Chest X-ray. View position: PA
Patient age: 26
Patient sex: F
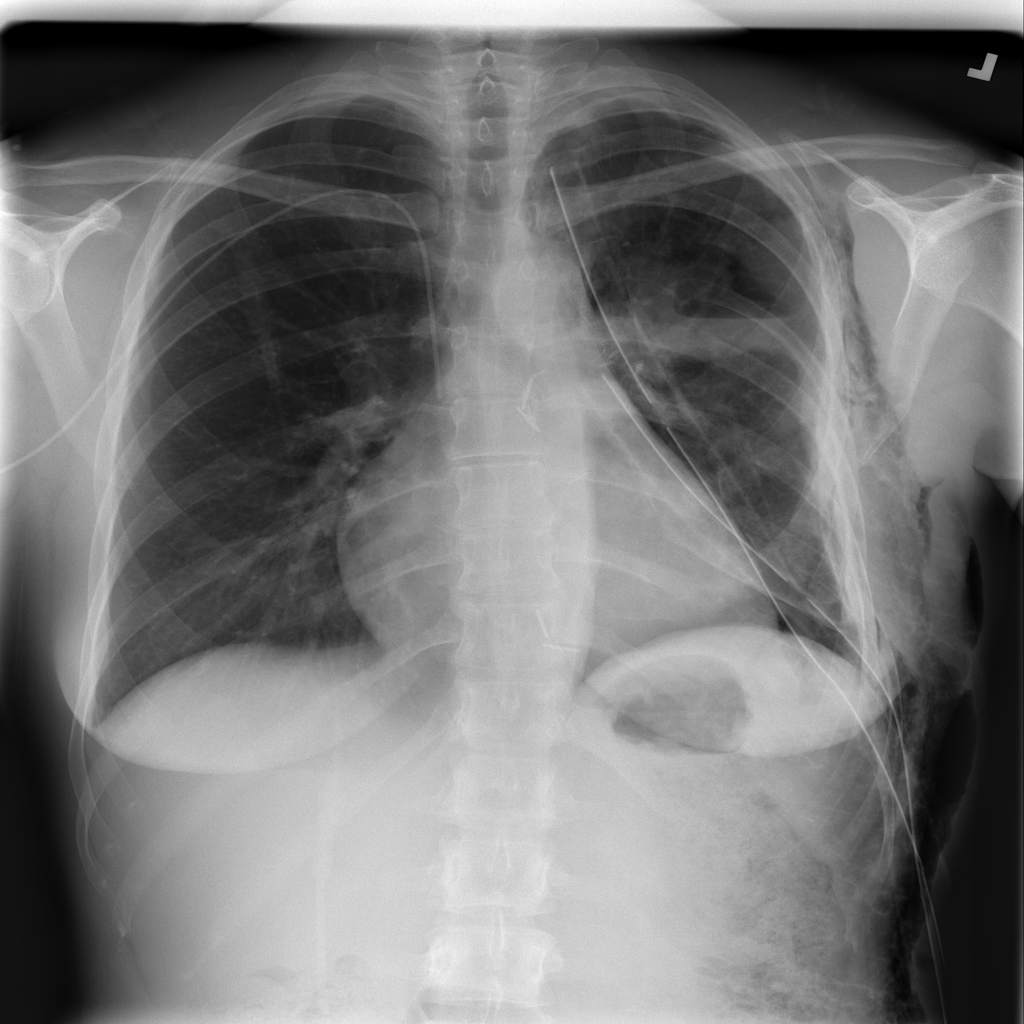
Finding: Pneumothorax